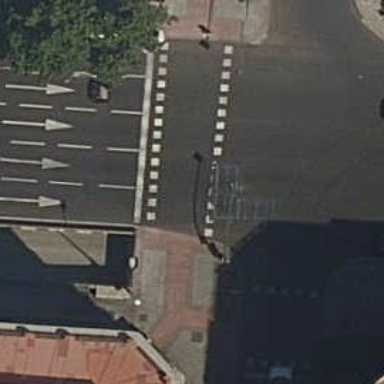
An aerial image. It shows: Crossing with traffic signals.